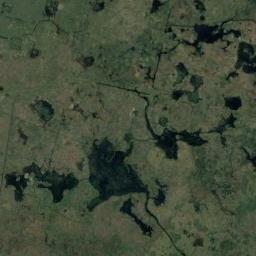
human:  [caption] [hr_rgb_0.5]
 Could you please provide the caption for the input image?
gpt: There are two curling paths in this wetland  , and the water is dark green .

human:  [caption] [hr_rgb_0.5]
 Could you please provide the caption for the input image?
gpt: The river surface in a wetland is covered with large green and brown mixed dense vegetation .

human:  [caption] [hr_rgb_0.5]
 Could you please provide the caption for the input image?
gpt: The wetland consists green plants and water .

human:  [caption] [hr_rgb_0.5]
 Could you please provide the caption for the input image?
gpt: There are some different shapes and sizes of water around the wetlands .

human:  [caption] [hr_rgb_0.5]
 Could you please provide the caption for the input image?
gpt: There are many lakes and several rivers on the wetland .